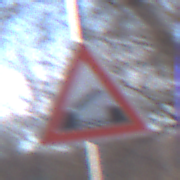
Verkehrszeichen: BeweglicheBruecke
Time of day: MorningAfternoon
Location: Outdoor (Nature)
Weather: PartlyCloudy
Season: NotSpecified
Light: Natural